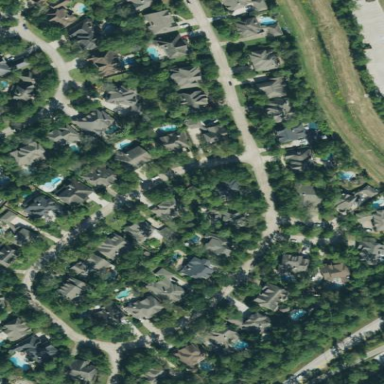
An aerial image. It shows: Residential neighbourhood.